Interaction volume radius: 10 \u00c5
Interaction volume height: 20 \u00c5
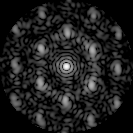
Disorder parameter: 0.5469